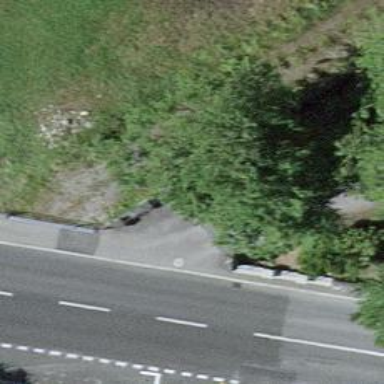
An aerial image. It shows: Sidewalk.